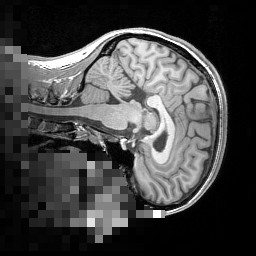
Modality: T1w
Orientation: sagittal
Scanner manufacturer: siemens
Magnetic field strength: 3 T
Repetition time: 1.5 s
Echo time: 0.00291 s